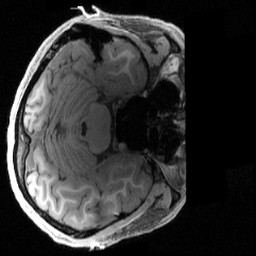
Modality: T1w
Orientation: axial
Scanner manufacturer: siemens
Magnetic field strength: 3 T
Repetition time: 2.4 s
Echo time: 0.00222 s